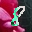
Label: 8